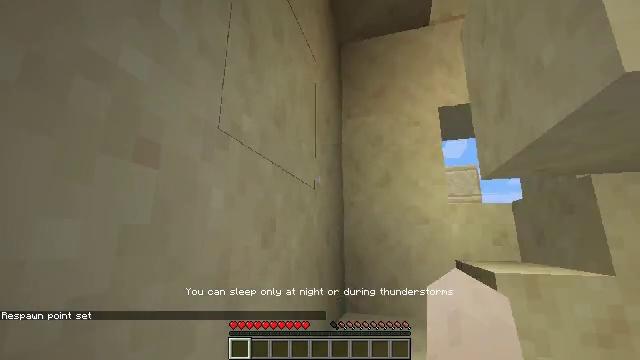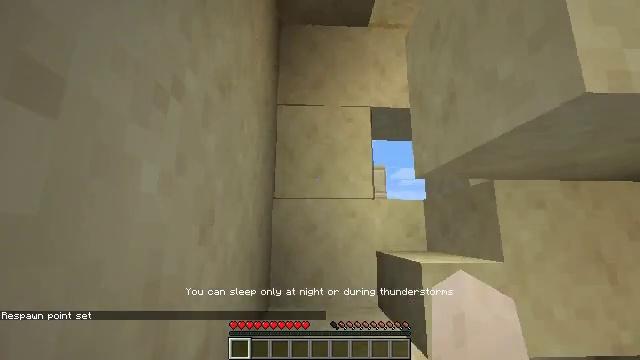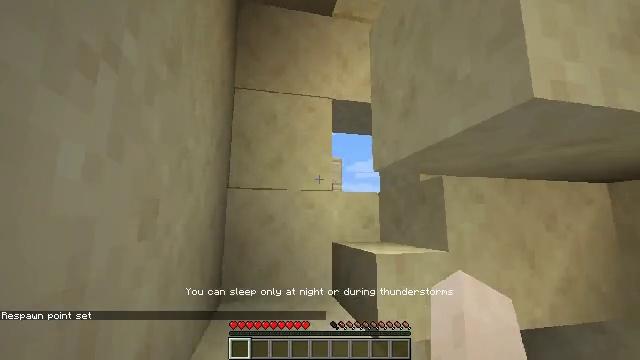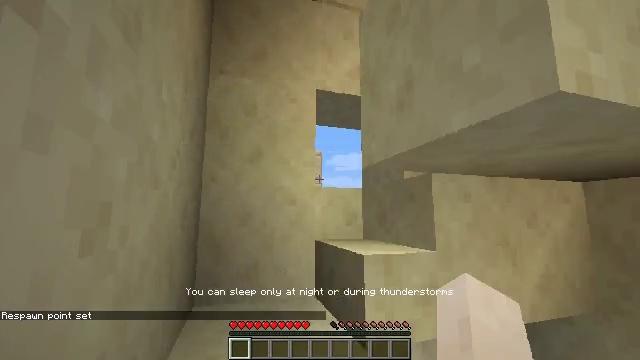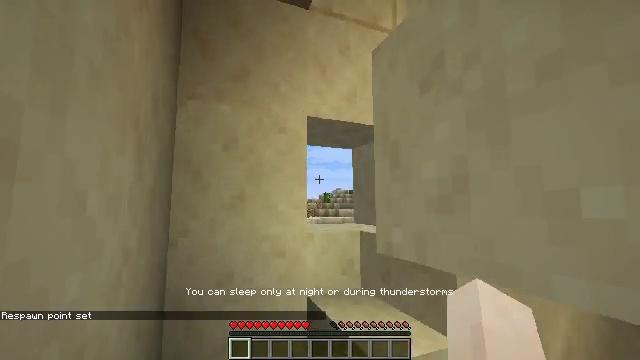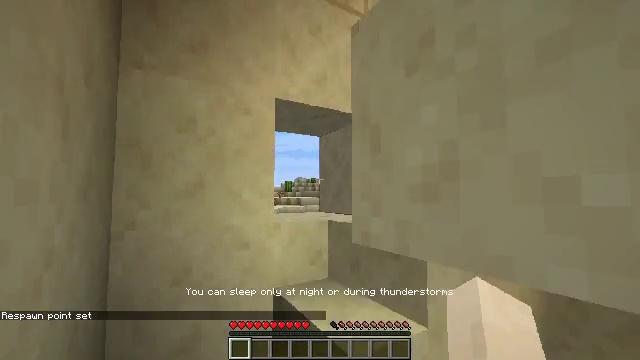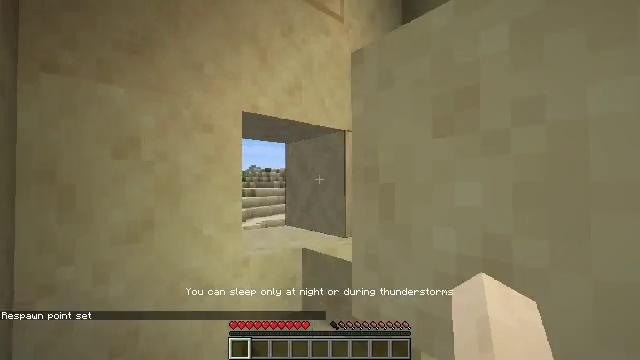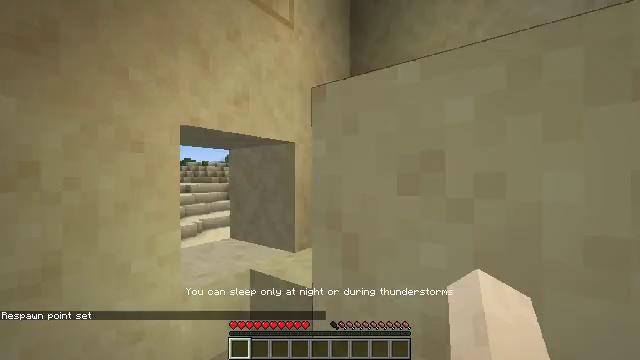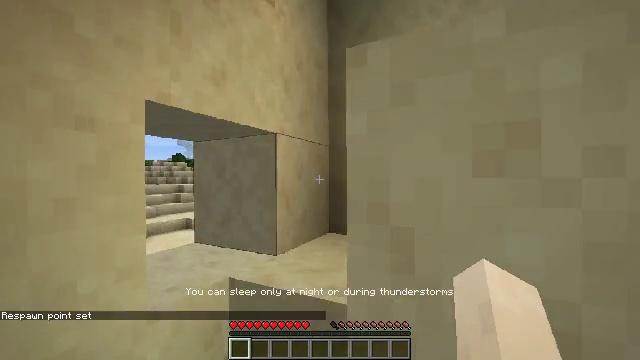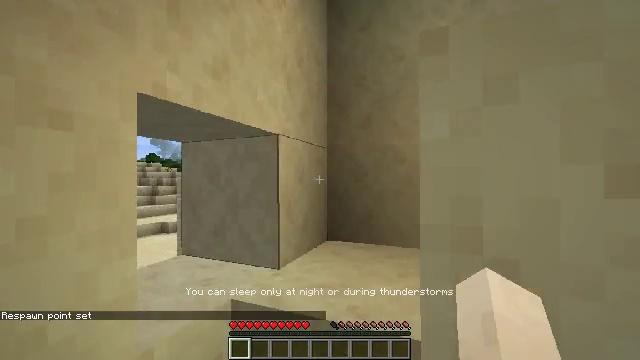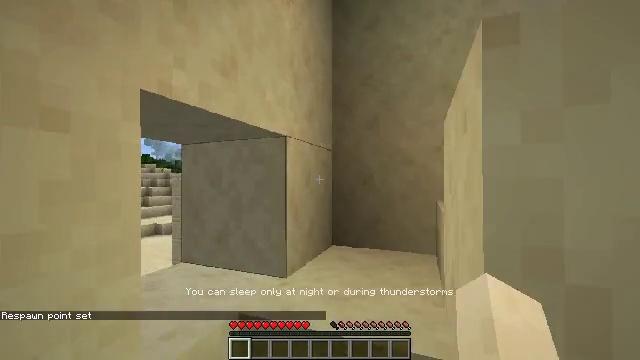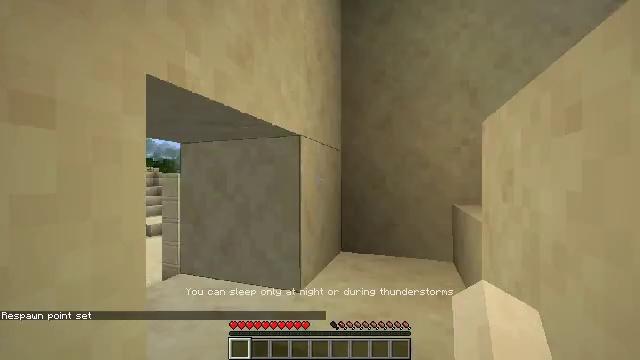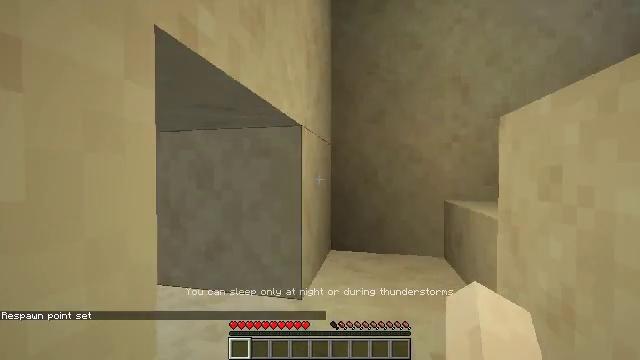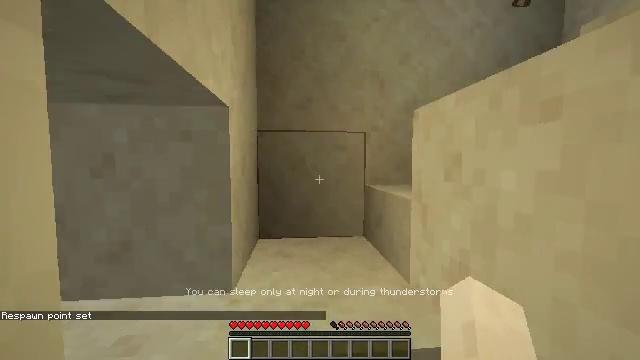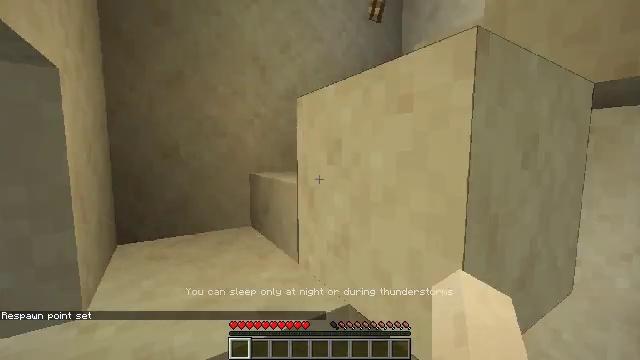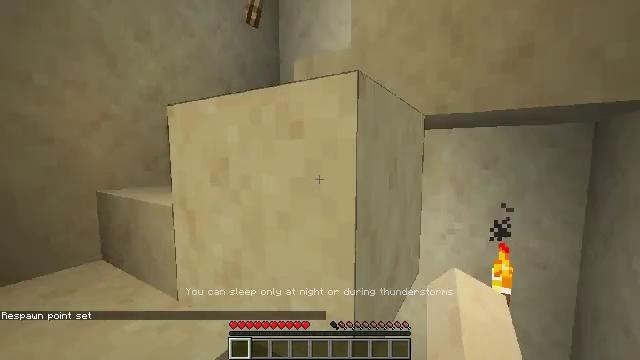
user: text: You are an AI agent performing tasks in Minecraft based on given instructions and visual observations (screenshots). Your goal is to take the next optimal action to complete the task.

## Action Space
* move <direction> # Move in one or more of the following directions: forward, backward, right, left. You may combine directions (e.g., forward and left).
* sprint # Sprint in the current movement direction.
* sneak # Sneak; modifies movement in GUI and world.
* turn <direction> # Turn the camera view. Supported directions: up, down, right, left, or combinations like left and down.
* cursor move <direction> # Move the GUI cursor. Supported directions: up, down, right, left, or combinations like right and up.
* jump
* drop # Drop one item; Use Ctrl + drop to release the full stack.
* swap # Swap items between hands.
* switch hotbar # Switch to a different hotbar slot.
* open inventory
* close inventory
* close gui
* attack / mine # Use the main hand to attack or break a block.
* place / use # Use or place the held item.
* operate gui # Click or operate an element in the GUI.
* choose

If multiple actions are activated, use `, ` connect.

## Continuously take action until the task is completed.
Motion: motion action
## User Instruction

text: Attack the chest to pick it up.
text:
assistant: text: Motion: move forward and move left, turn right and down
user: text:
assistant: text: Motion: move forward and move left, turn right and down
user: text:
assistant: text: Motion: move forward and move left, turn right and down
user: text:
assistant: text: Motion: move forward and move left, turn right and down
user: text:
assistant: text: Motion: move forward and move left, turn right and down
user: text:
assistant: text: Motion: move forward and move left, turn right and down
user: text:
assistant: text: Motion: move forward and move left, turn right and down
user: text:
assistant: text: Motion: move forward and move left, turn right
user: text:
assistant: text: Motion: move forward and move left, turn right
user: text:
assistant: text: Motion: move forward and move left, turn right
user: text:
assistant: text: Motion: move forward and move left, turn right
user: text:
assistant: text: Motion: move left, turn right and down
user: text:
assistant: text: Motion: move left, turn right and down
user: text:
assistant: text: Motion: move left, turn right and down
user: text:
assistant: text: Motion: move left, turn right
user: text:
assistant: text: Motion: move left, turn right and up
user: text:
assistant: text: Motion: move forward and move left
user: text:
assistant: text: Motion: move forward and move left
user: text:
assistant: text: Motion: move forward and move left
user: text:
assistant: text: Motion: move forward and move left
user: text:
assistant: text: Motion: move forward and move left
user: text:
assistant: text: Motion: move forward and move left
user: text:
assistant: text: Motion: move left, turn right and up
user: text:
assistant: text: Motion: move left, turn right and up
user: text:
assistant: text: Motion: move left, turn right and up
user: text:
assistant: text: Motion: move left, turn right and up
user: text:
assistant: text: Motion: move left, turn right and up
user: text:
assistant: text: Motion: move left, turn right and up
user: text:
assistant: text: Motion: move left, turn right and up
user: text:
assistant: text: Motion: move left, turn right